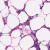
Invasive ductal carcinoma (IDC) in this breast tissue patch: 1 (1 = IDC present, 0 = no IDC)